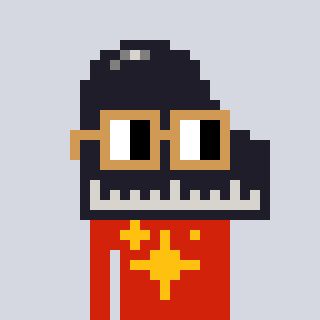
a pixel art character with square brown glasses, a piano-shaped head and a red-colored body on a cool background